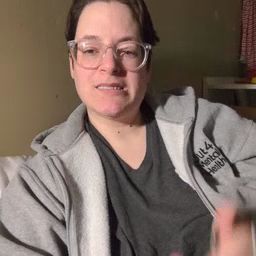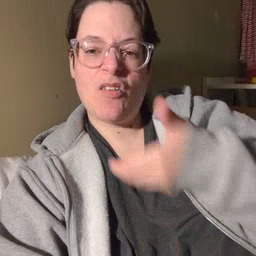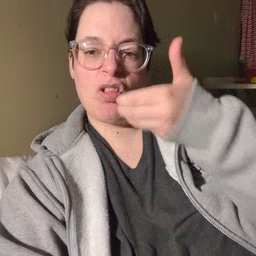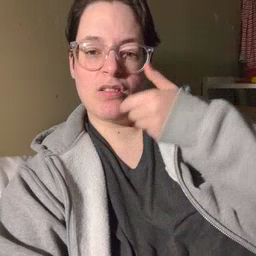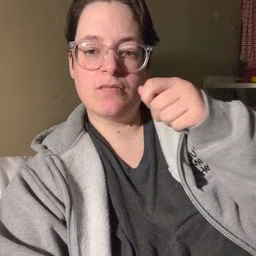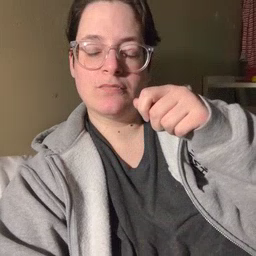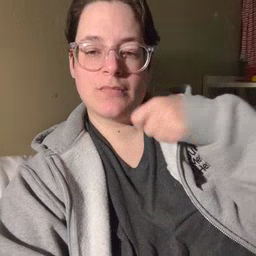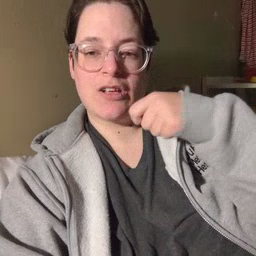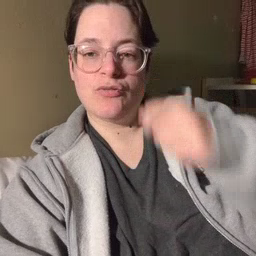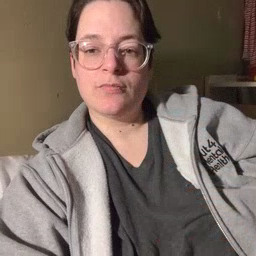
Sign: cereal